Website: walmart
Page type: account-selection
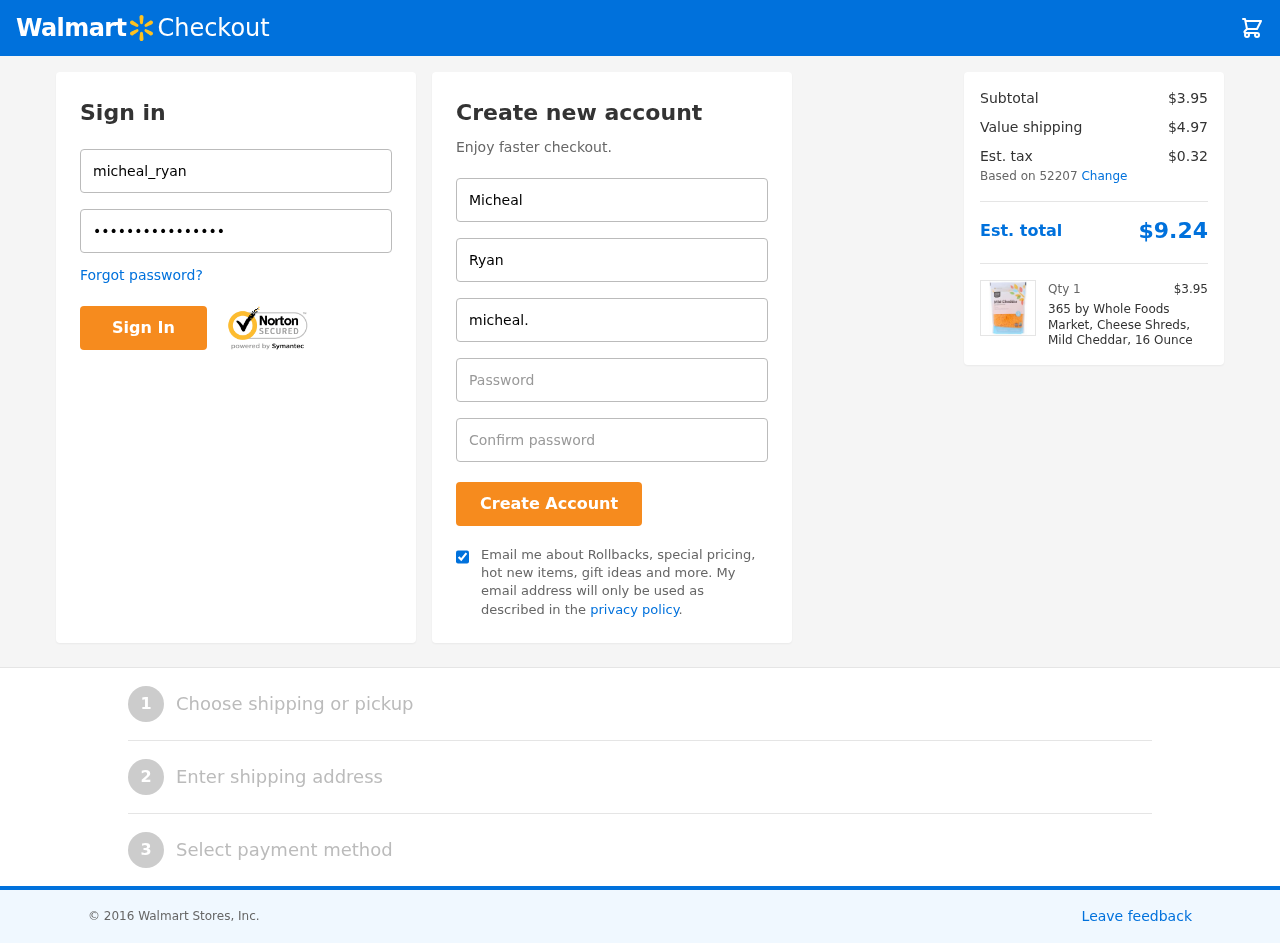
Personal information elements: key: PII_EMAIL
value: micheal.ryan@yahoo.com
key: PII_FIRSTNAME
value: Micheal
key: PII_LASTNAME
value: Ryan
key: PII_LOGIN_USERNAME
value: micheal_ryan
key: PII_POSTCODE
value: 52207
Product elements: key: PRODUCT1_NAME
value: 365 by Whole Foods Market, Cheese Shreds, Mild Cheddar, 16 Ounce
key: PRODUCT1_PRICE
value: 3.95
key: PRODUCT1_QUANTITY
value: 1
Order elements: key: ORDER_SUBTOTAL
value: $3.95
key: ORDER_SHIPPING_COST
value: $4.97
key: ORDER_TAX
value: $0.32
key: ORDER_TOTAL
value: $9.24